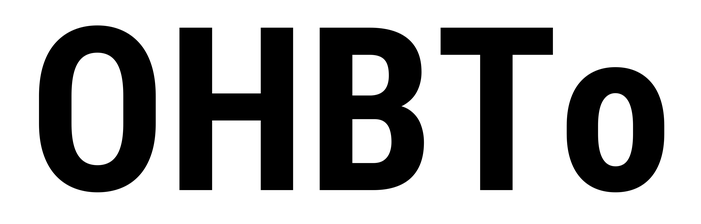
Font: Roboto_Condensed_Bold